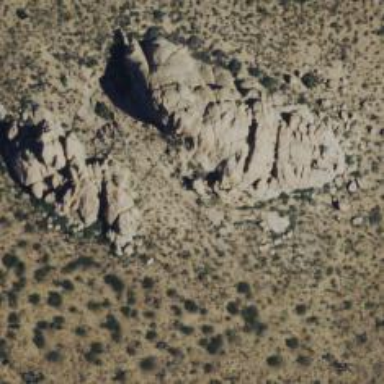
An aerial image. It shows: Landscape of bare rock.